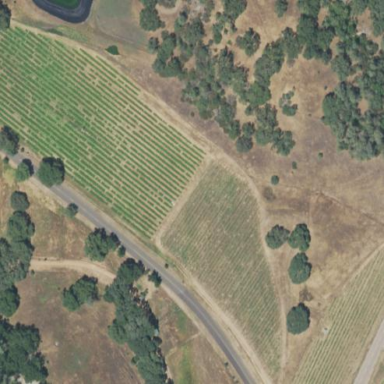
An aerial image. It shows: Vineyard with wine grapes as the main crop.